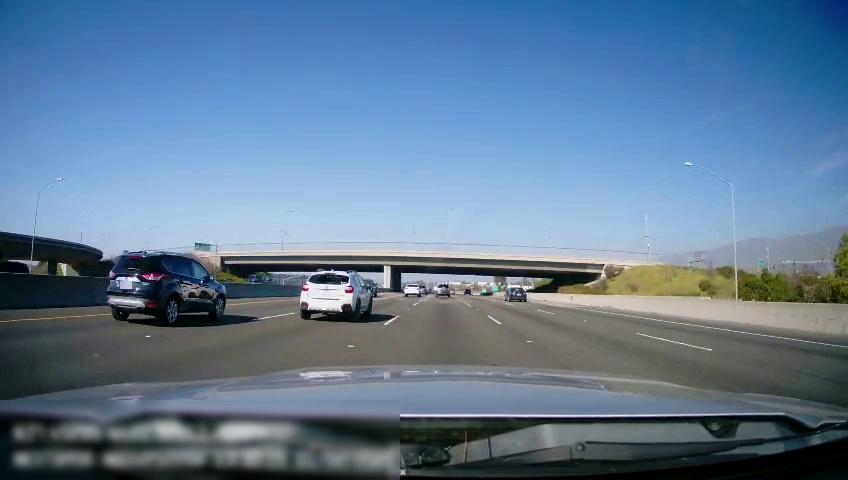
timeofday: Day
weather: Sunny
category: Drivable Space
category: Vehicles | Truck
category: Vehicles | Car
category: Vehicles | SUV
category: Vehicles | SUV
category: Vehicles | Truck
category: Vehicles | SUV
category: Vehicles | SUV
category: Vehicles | Car
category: Lanes | Current Lane
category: Lanes | Current Lane
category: Lanes | Alternate Lane
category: Lanes | Alternate Lane
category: Lanes | Alternate Lane
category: Lanes | Alternate Lane
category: Traffic | Signs